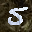
Label: 5